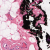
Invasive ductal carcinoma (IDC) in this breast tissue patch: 0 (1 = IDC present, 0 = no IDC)